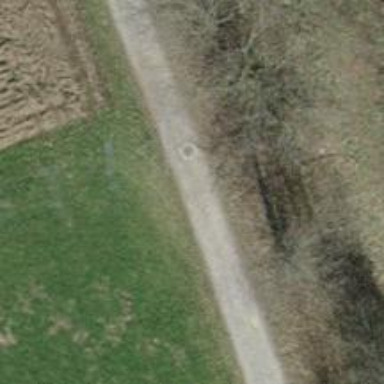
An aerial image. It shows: Compacted agricultural track with grade2 tracktype suitable for agricultural vehicles.